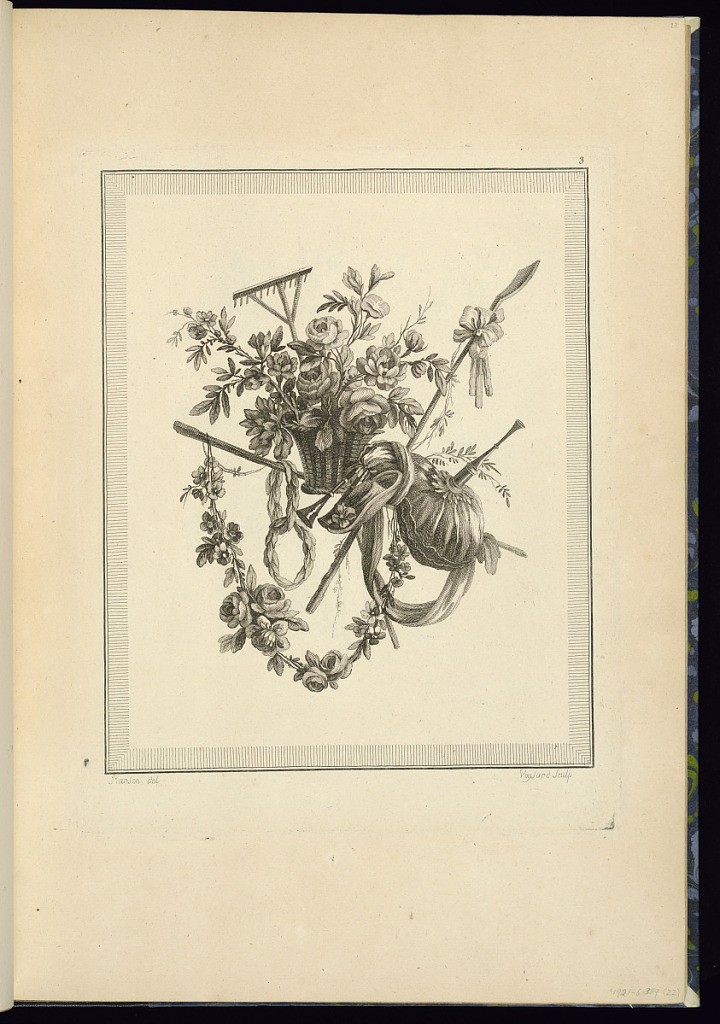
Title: Trophy Design
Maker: Pierre Ranson, French, 1736–1786
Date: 1778
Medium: Etching on laid paper
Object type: Print
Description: Pastoral themed trophy design incorporating foliate branches, basket of flowers, festoon of flowers, rake, and a bagpipe or musette. The plate is signed and numbered.